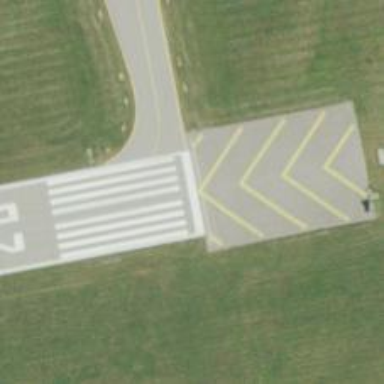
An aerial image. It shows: Asphalt runway at the airport.